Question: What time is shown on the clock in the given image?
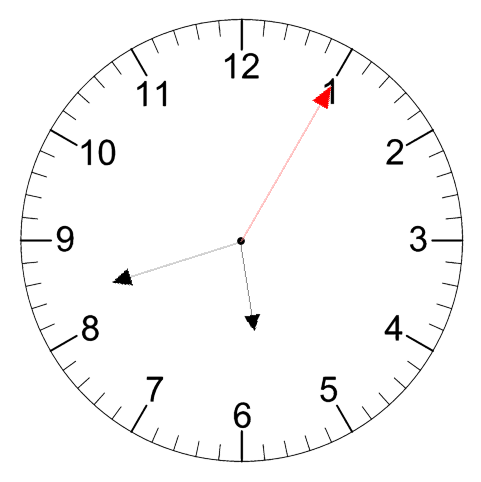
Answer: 05:42:05